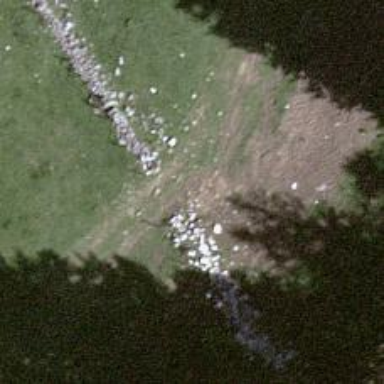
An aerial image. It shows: Path.